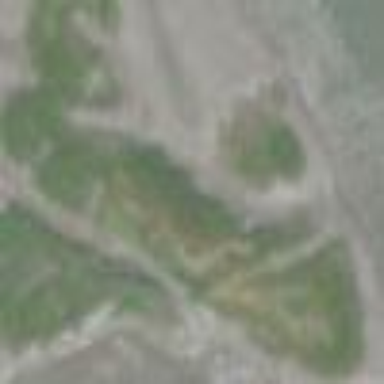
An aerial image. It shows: Tidal marsh wetland.